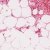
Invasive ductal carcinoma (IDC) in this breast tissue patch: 0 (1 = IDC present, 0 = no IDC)